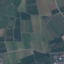
Label: PermanentCrop